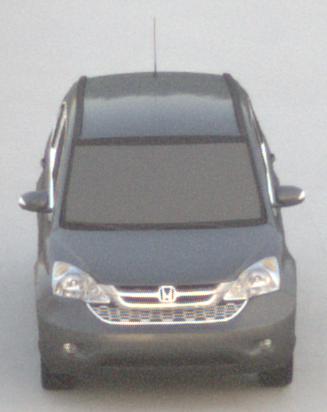
Make: Honda
Model: CR-V
Detailed model: CR-V (III) (04/10 - 10/12)
Model produced from: 2010
Model produced until: 2012
Doors: 5
Color: gray
Road condition: dry road
Daytime: sunrise or sunset
Contrast: low contrast